Current action and preconditions to check: path_clear

Your task: For each precondition in the list above, predict whether it will hold at this action.

Consider the current scene as observed from the mobile robot's camera, and analyze the predicted future states of all dynamic agents (e.g., people, animals, vehicles, or any moving entities) within the NEXT SECOND.

IMPORTANT: Only answer "very likely" if you are absolutely certain—based on strong, clear evidence—that a dynamic agent will violate the precondition in the predicted future state. Do NOT answer "very likely" for unlikely, ambiguous, or low-probability risks.

Ask yourself for each precondition: Is there a high probability, with clear and convincing evidence, that the predicted future states of any dynamic agent will interfere with the predicted future state of the currently executing action within the NEXT SECOND, causing that precondition to fail?

Assess the risk level based on these predictions. Use "likely" or "very likely" if motions create a clear risk of interference.

Use "neutral" or "improbable" if agents are nearby but their predicted paths are clearly diverging or non-conflicting.

Failure Risk Categories: "very improbable", "improbable", "neutral", "likely", "very likely"

Answer Format: Output ONLY the probability_of_failure value from these categories: "very improbable", "improbable", "neutral", "likely", "very likely"

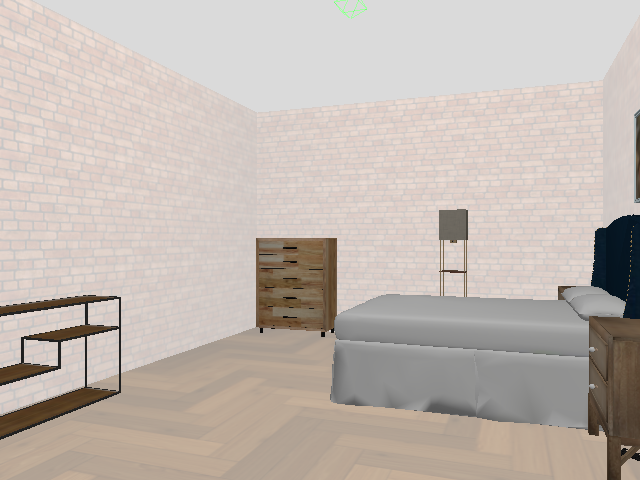

Answer: very improbable